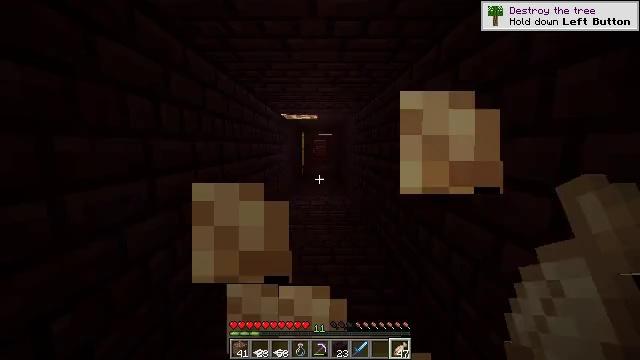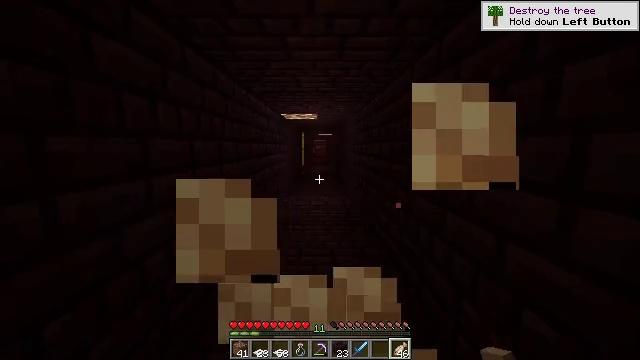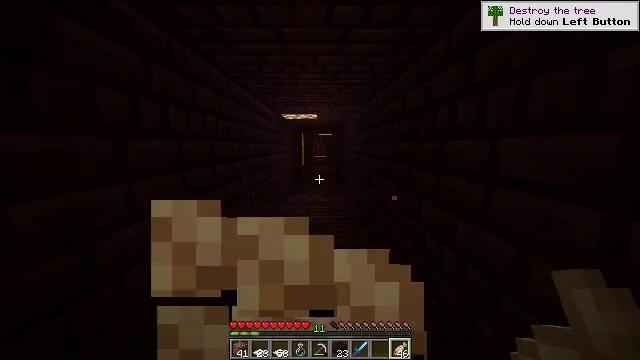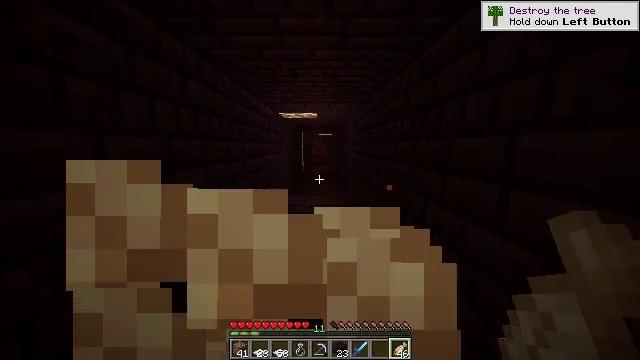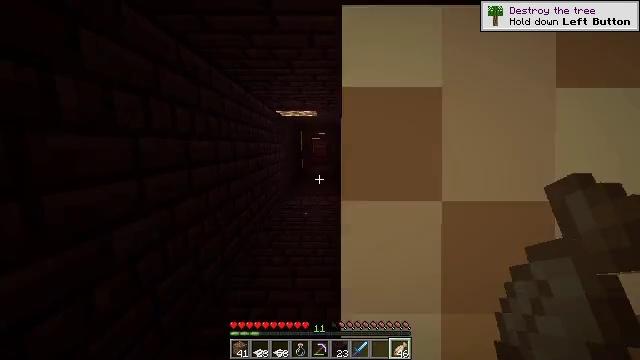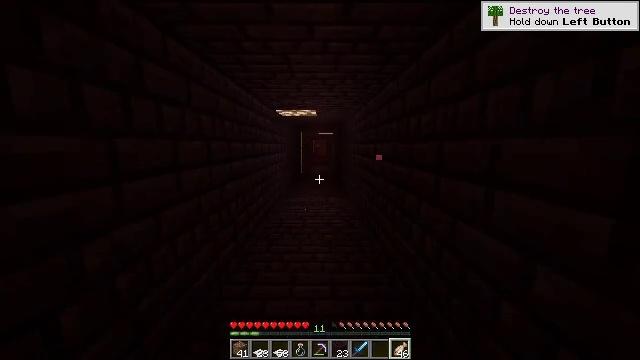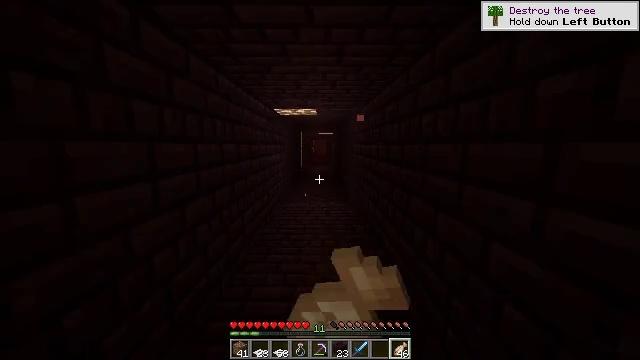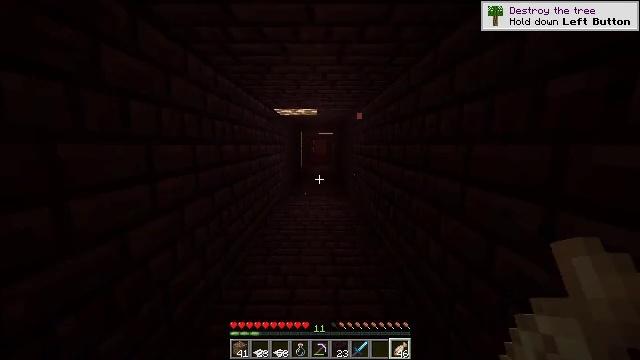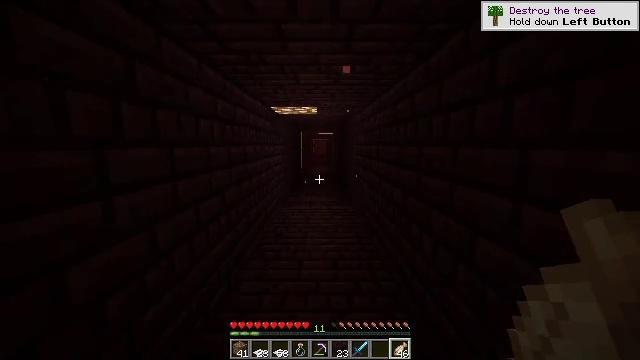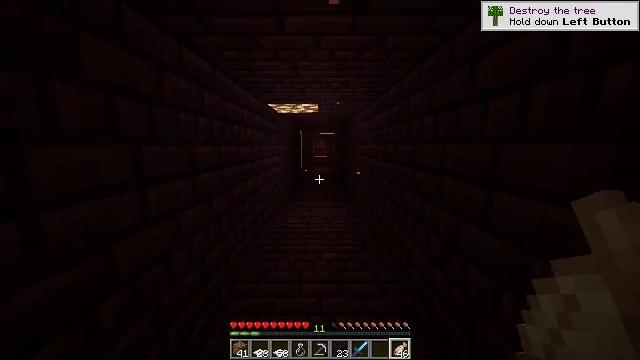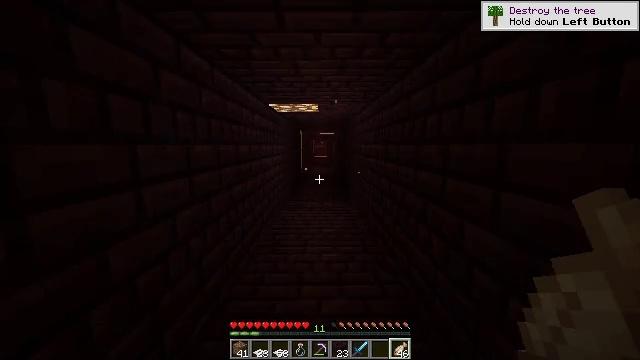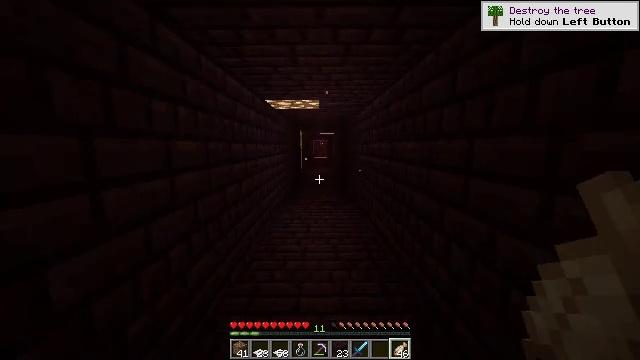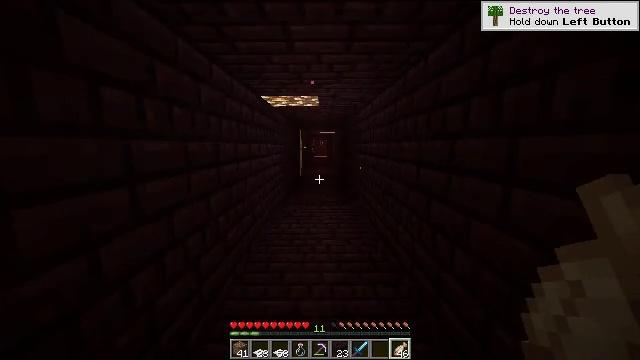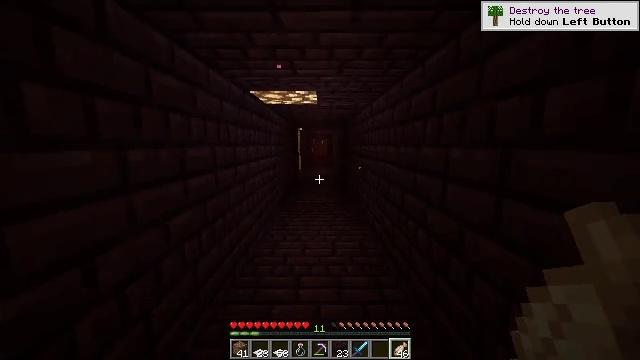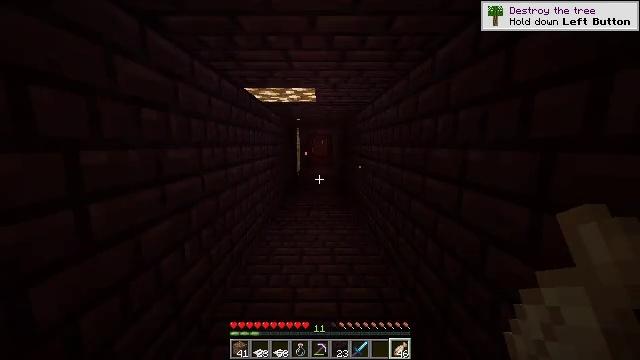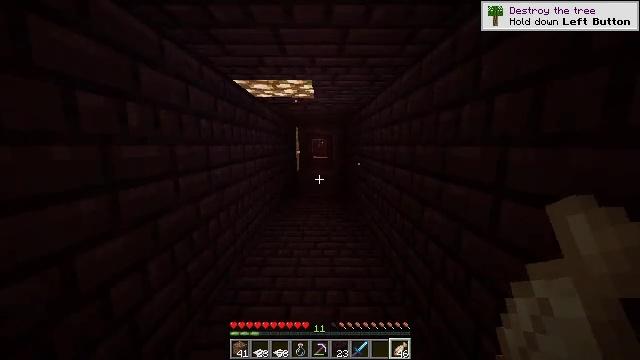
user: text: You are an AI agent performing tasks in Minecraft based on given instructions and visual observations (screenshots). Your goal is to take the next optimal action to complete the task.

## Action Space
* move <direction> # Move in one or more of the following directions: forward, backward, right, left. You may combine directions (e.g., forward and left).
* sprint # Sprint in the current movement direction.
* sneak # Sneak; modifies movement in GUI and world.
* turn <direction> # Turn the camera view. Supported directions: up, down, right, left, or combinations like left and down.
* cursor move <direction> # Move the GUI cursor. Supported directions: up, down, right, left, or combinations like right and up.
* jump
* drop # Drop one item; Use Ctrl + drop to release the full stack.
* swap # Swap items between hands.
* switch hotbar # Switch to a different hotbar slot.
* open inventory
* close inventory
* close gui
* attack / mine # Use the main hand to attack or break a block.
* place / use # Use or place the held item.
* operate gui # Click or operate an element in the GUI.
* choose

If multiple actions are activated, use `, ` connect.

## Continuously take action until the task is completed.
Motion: motion action
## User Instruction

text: Attack the shulker box to pick it up.
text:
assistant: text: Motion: move forward, use / place
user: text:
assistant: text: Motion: move forward, use / place
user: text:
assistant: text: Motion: move forward, use / place
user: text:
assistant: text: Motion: move forward, use / place
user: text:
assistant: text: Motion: move forward, use / place
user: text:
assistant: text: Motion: move forward, use / place
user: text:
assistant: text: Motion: move forward
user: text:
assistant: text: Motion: move forward
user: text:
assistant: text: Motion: move forward
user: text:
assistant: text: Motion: move forward
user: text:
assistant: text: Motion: move forward
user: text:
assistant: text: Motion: move forward
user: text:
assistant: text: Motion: move forward
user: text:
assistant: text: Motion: move forward
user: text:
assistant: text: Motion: move forward
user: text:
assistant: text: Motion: move forward
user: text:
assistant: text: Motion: no_op
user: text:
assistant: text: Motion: no_op
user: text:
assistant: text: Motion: no_op
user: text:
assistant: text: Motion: no_op
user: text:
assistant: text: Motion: no_op
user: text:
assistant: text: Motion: no_op
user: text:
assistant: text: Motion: no_op
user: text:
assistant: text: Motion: move forward
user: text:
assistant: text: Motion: move forward
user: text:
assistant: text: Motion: no_op
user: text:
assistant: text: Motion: no_op
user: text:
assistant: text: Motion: no_op
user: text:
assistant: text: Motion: move forward
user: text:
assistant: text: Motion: move forward